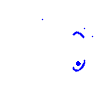
Particle: electron